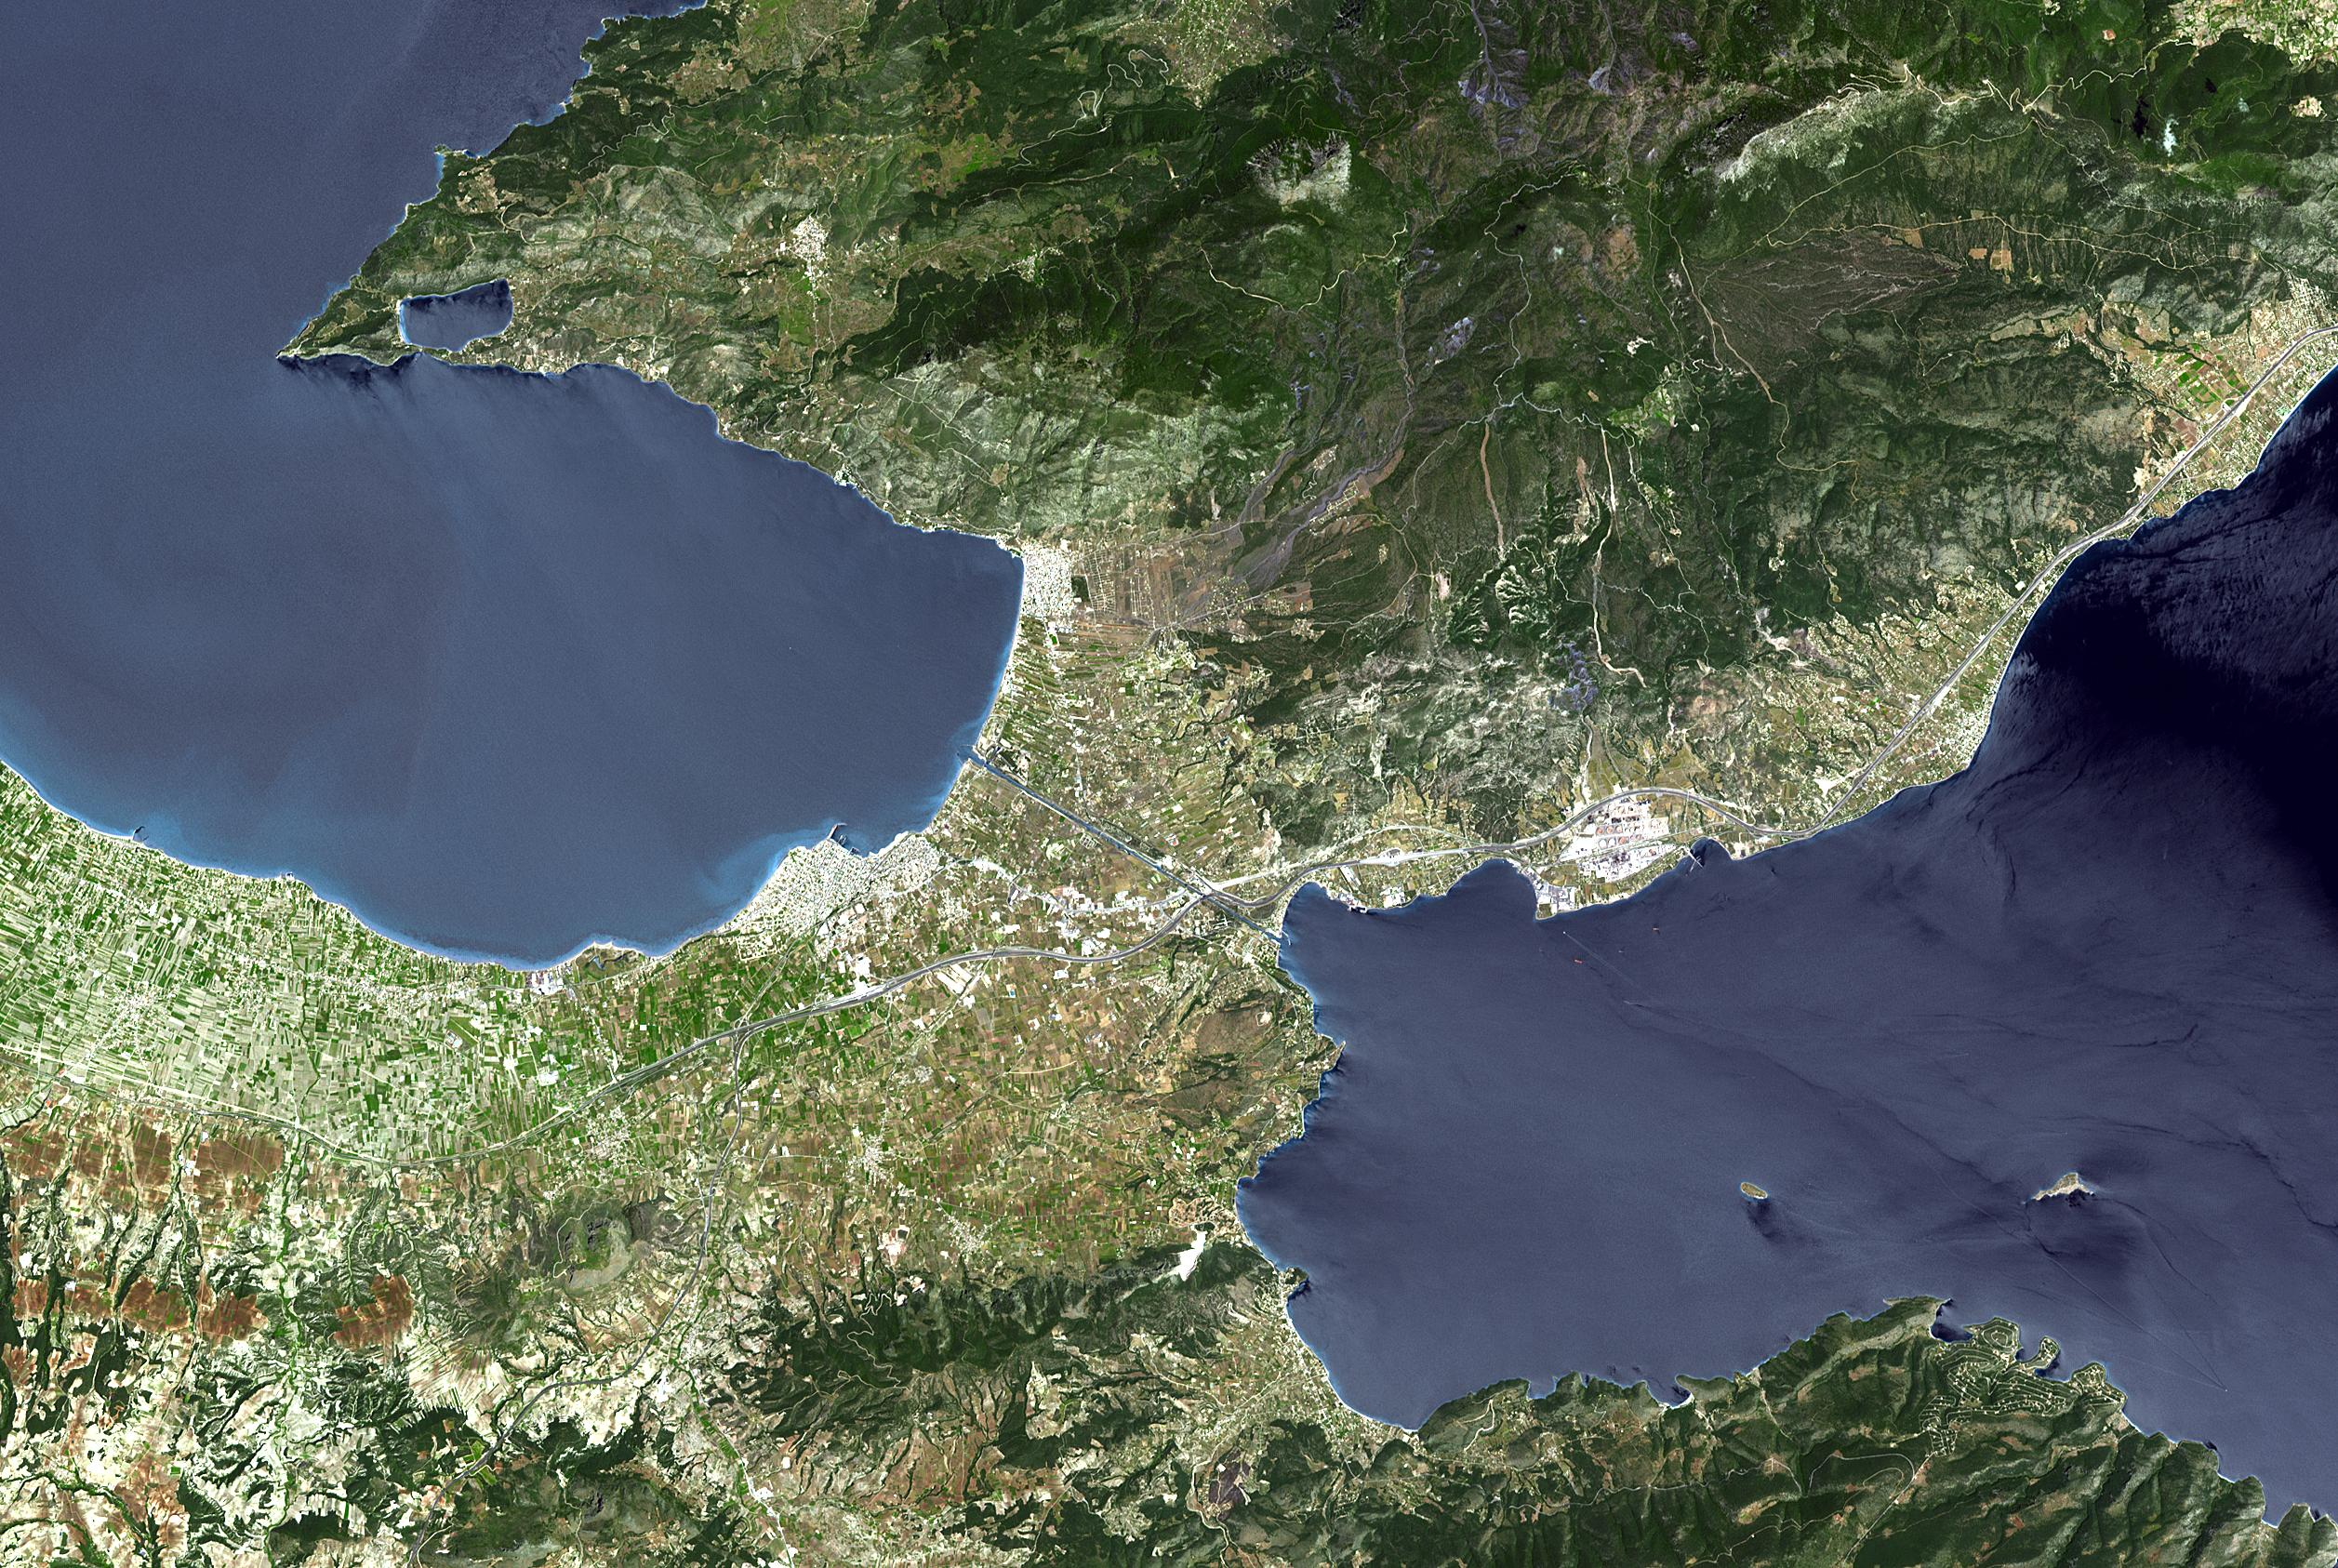
Corinth Canal, Greece Earth, Terra